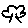
Label: tree